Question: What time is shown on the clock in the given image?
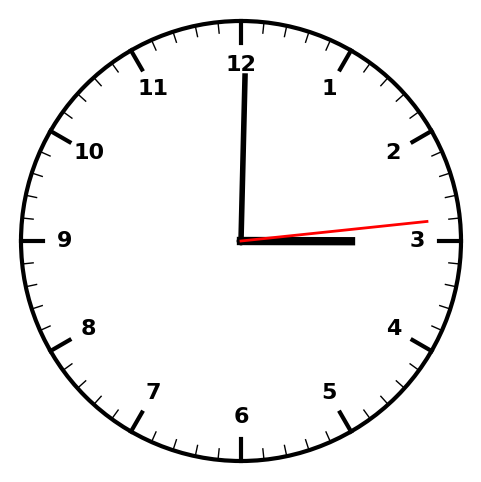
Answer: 03:00:14